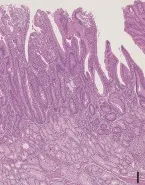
Immunohistochemical findings of the resected specimen. In the lower part of the polyp.
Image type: pathology (immunostaining)